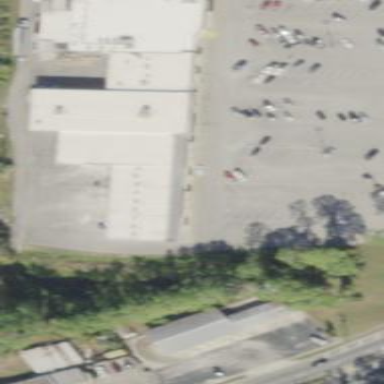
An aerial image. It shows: Retail building.